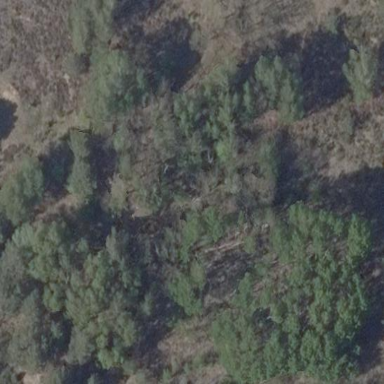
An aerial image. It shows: Forest area.